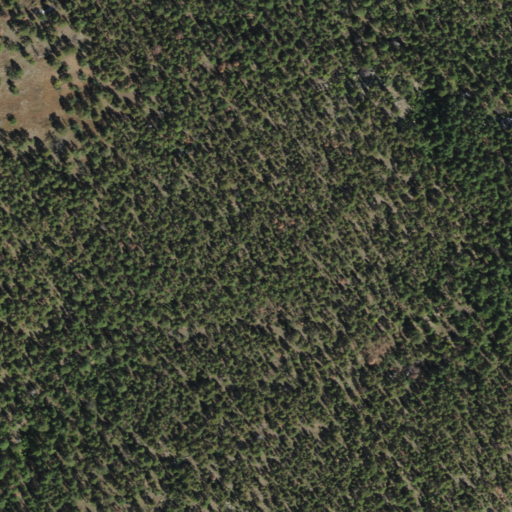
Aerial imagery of ridge(s) in Arizona named Woody Ridge containing only evergreen forest